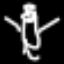
Label: angel